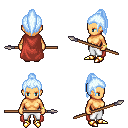
a pixel art fantasy rpg character, female body template, human, tanned skin, maroon cape, white pants, white cyan long topknot hairstyle, bracelets, gold boots, spear, four views (front, back, left, right), 2x2 character sprite sheet, small pixel art, hard edges, no anti-aliasing